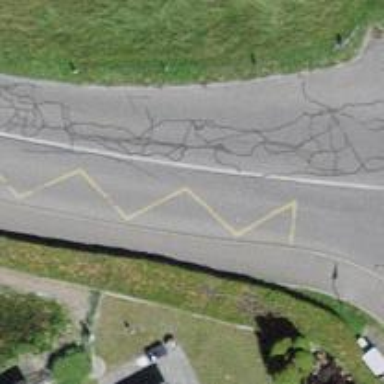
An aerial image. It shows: Asphalt road in residential area.